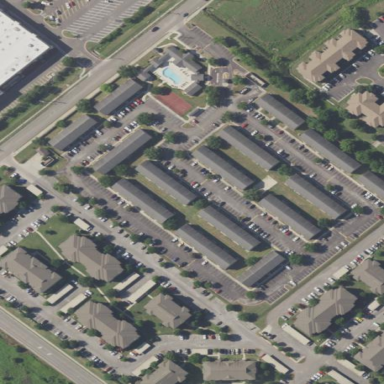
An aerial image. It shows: Residential area with apartments.